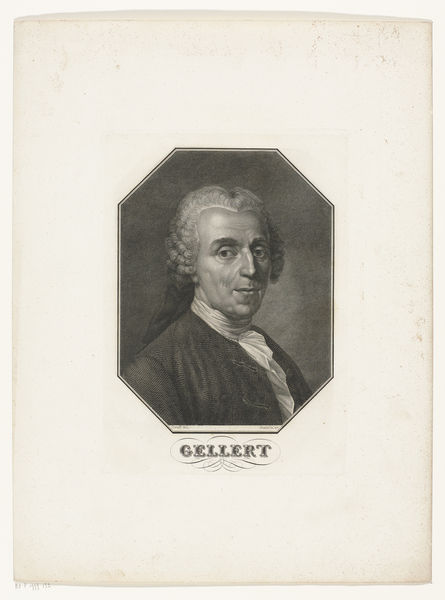
Titel: Portret van Christian Fürchtegott Gellert
Künstler: Moritz Steinla
Standort: Amsterdam
Institution: Rijksmuseum
Schlagwörter: portrait, broken, gellert, no i meant